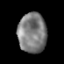
Tissue: prostate
Cell type: Epithelial cells
Senescence score: 0.3509
Nuclear area (px): 1114
Mean DAPI intensity: 124.913